Question: I use ggplot and geo_bar to produce a plot, results is this:

Code
'''
# Faceting is a good alternative:
ggplot(df.cnts, aes(x=date,y=freq)) + geom_bar(stat="identity") +
facet_wrap(~ operator, nrow = 3) +
theme(axis.text.x = element_text(angle=90, vjust=0.5, size=8))
'''
Question
Can I have code that colors all bars in which the value is above 1000.
thx
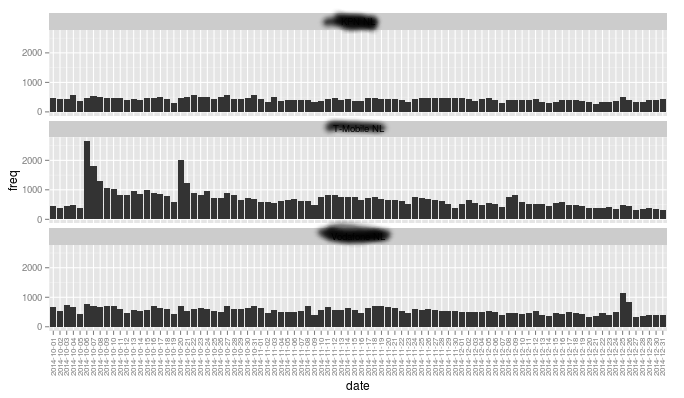
Answer: '''
mt_mean <- mtcars %>% group_by(cyl) %>% summarise(avg_mpg = mean(mpg) )
ggplot( mt_mean , aes(x=cyl, y =avg_mpg)) +
geom_bar(stat = 'identity', aes(fill = avg_mpg > 25 ) )
g + scale_fill_manual(values = c('red', 'black') )
'''